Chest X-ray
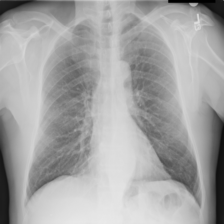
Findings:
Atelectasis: negative
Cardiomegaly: negative
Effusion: negative
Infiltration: negative
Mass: negative
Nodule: negative
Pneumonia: negative
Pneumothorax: negative
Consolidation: negative
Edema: negative
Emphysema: negative
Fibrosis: negative
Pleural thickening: negative
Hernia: negative